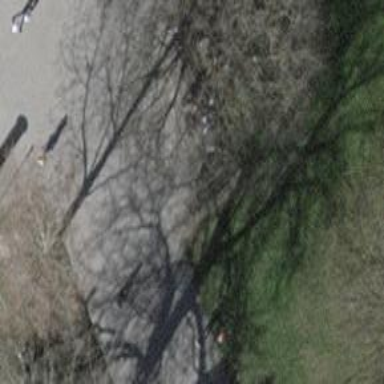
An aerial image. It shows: Brown bench.